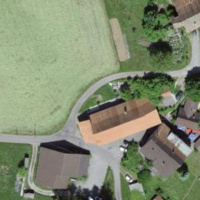
EUNIS habitat code: 52
Species observed at this site:
Filipendula ulmaria